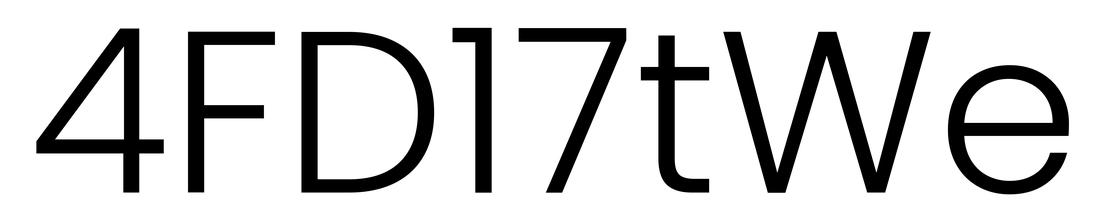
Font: Poppins-Light